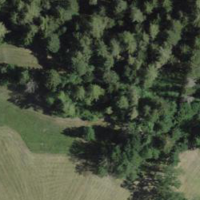
EUNIS habitat code: 43
Species observed at this site:
Lathyrus vernus